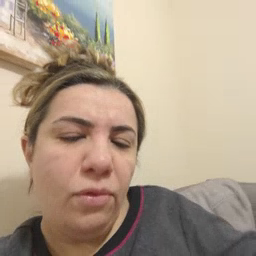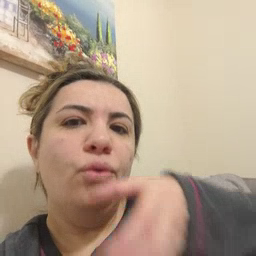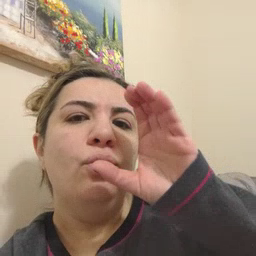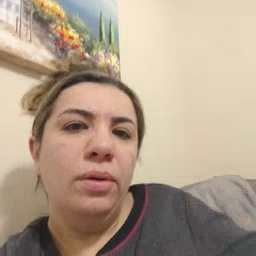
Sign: drink